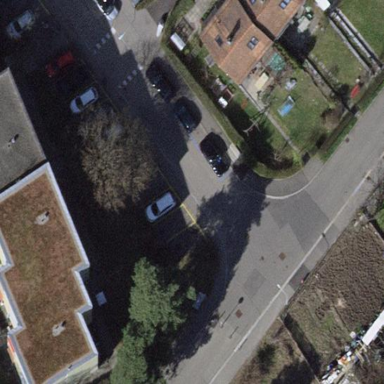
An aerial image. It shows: Parking lane.